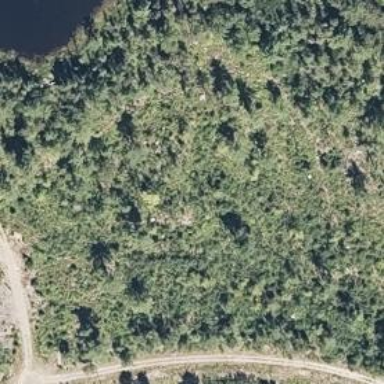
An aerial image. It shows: Forest area with mix of leaf types and cycles.